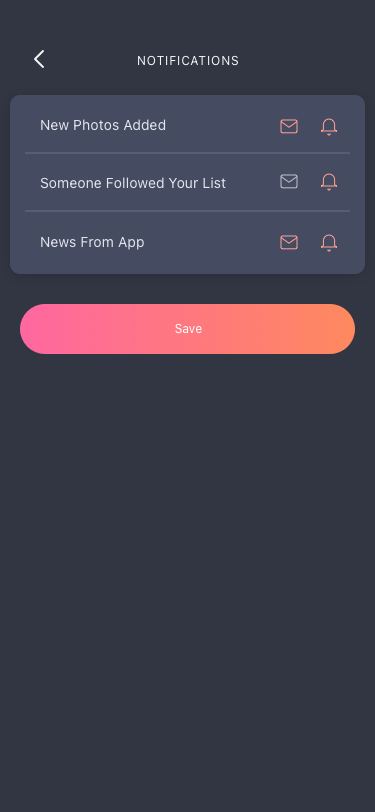
Text in this UI design:
News From App
Someone Followed Your List
New Photos Added
NOTIFICATIONS